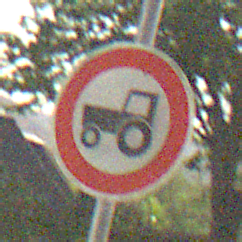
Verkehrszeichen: VerbotKraftfahrzeugeZuegeNichtSchneller25
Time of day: Night
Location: Outdoor (Nature)
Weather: Clear
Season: NotSpecified
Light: Natural